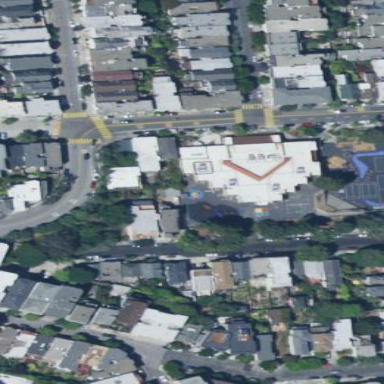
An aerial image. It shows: School.